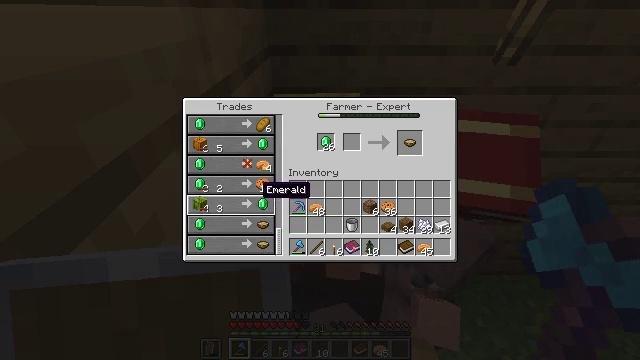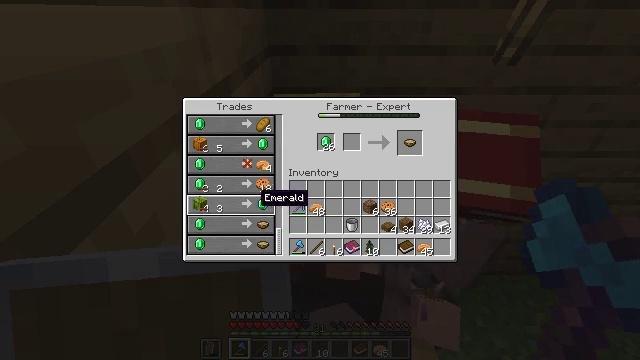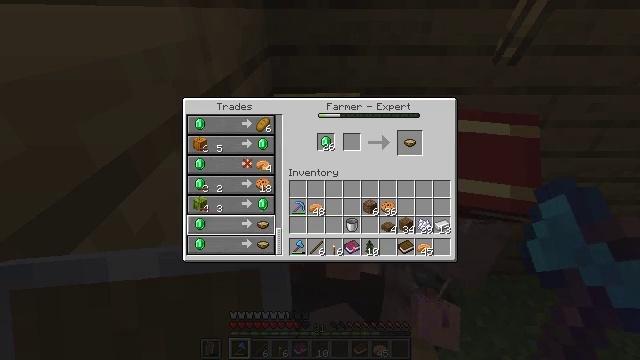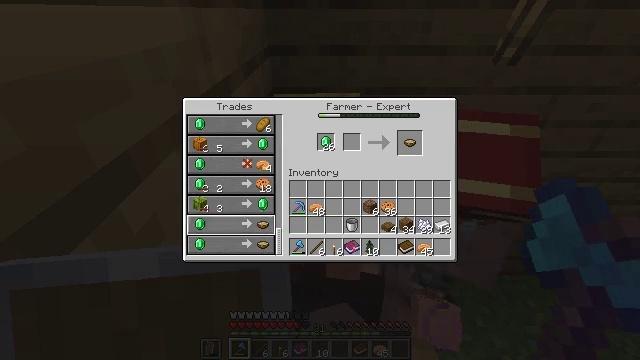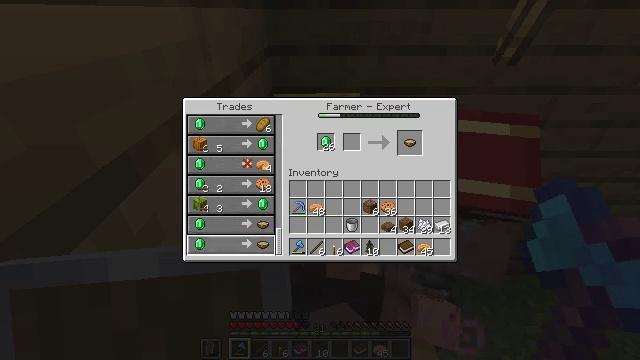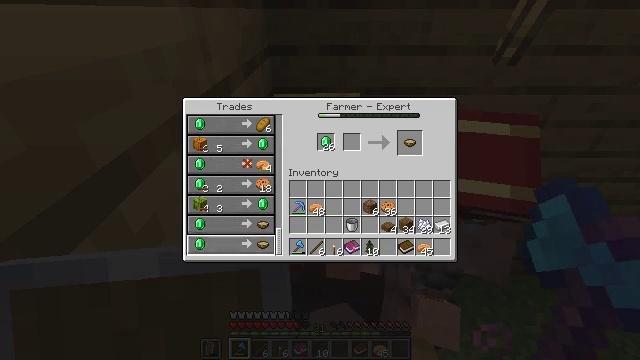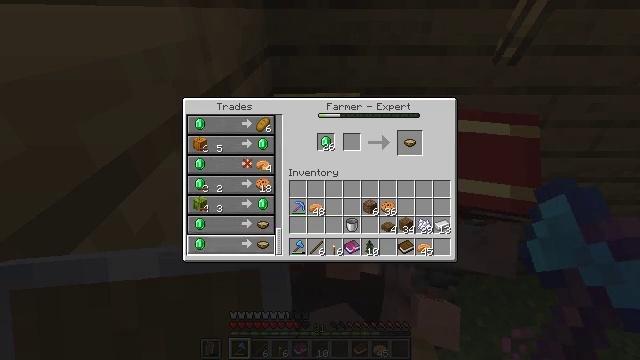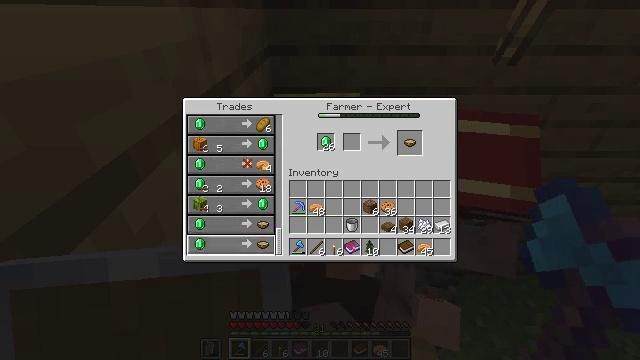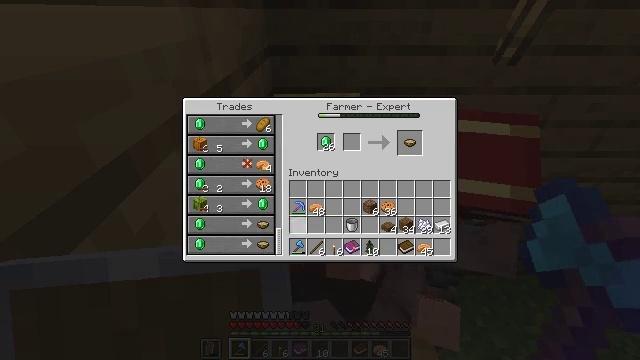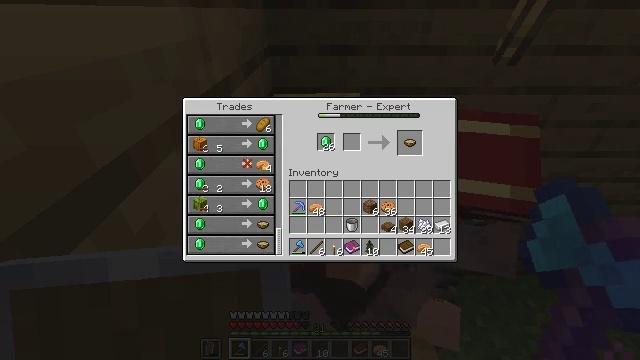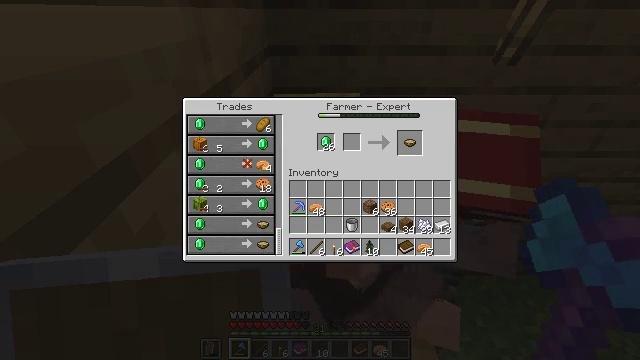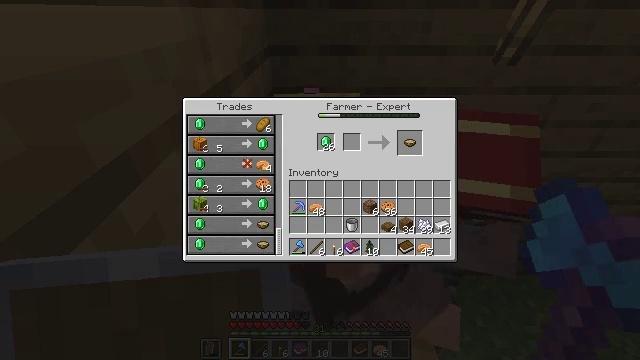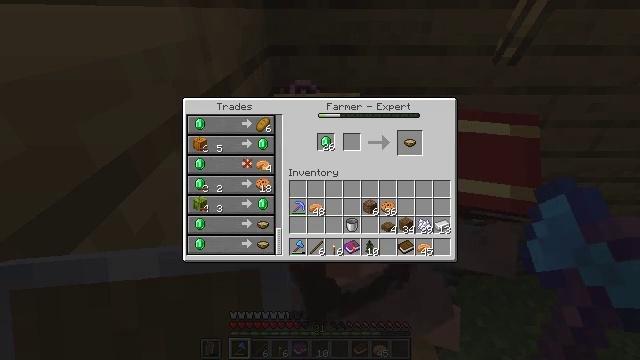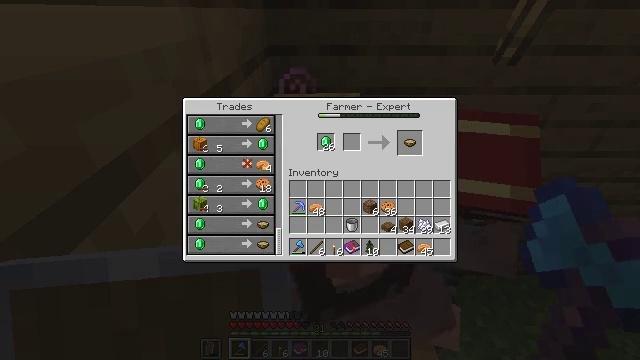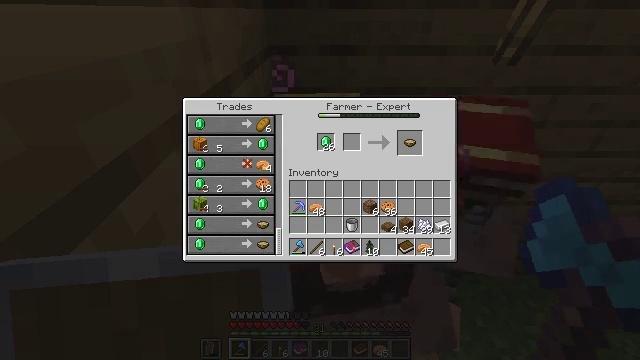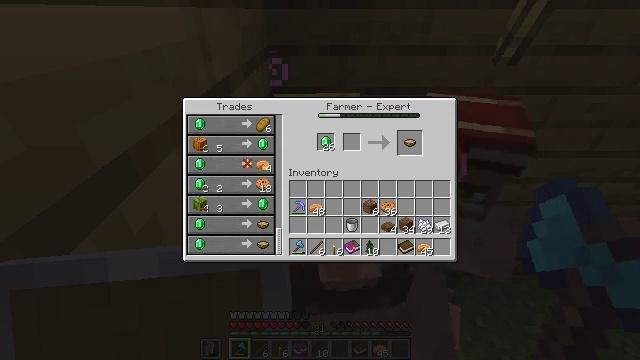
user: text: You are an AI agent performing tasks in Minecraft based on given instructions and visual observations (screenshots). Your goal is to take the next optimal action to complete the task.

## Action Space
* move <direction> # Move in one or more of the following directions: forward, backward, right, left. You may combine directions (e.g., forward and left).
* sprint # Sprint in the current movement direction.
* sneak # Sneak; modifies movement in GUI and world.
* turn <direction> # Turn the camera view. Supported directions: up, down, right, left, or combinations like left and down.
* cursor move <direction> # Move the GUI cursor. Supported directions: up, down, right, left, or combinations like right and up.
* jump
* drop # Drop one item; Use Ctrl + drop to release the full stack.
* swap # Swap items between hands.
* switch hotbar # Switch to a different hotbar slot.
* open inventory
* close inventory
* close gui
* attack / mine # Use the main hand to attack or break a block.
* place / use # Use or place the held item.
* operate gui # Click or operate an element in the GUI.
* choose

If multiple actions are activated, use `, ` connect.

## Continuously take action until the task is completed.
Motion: motion action
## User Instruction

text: Put the required ingredients to craft a suspicious stew.
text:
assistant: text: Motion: cursor move down
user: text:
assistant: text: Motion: cursor move down
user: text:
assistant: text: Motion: cursor move down
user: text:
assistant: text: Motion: no_op
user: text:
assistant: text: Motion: no_op
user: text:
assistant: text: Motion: no_op
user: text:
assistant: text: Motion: no_op
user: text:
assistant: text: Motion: cursor move right and up
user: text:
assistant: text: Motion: cursor move right and up
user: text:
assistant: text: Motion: cursor move right and up
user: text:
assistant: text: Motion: no_op
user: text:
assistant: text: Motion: no_op
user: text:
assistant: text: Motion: no_op
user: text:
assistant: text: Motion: no_op
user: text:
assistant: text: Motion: no_op
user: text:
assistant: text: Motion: no_op
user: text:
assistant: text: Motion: no_op
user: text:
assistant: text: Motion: no_op
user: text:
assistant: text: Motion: no_op
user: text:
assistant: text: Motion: no_op
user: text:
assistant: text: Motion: cursor move left
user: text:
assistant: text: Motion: operate gui
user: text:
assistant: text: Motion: operate gui
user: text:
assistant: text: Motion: operate gui
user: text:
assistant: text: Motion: no_op
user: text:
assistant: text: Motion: no_op
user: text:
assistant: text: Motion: operate gui
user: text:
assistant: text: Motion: operate gui
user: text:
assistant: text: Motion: no_op
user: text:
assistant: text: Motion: no_op